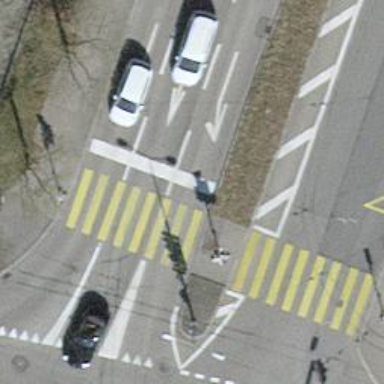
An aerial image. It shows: Traffic calming island.